Question: I'm teasing google places API and I run into strange behavior at Autocomplete that I don't understand.
This is how I'm using it:
'''
const AUTOCOMPLETE_OPTIONS = {
types: ['address'],
componentRestrictions: {
country: 'cz'
}
};
this.inputPlaceElement = $('#search-around-input')
this.inputPlaceSearchBox = new google.maps.places.Autocomplete(this.inputPlaceElement[0], AUTOCOMPLETE_OPTIONS);
google.maps.event.addListener(this.inputPlaceSearchBox,'places_changed', () => {
console.log('place change')
})
'''
Autocomplete input is working as it should but place_changed is not triggered, I was trying some stuf with it, and the object that is returned from constructor is weird.
When I call methods getBounds() or getPlace() there are undefined
This is the object: I'm not sure what is wrong

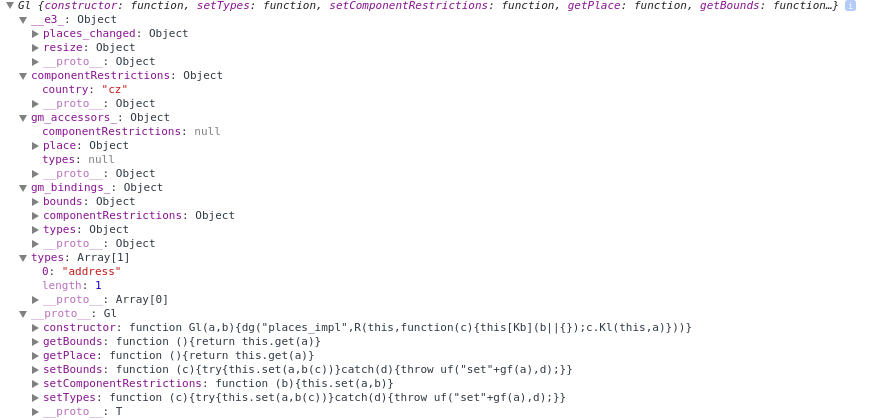
Answer: The event triggered when a Place is selected is 'place_changed', while your sample uses 'place_changed'
Try:
'''
google.maps.event.addListener(this.inputPlaceSearchBox,'place_changed', function() {
console.log('place change')
});
'''